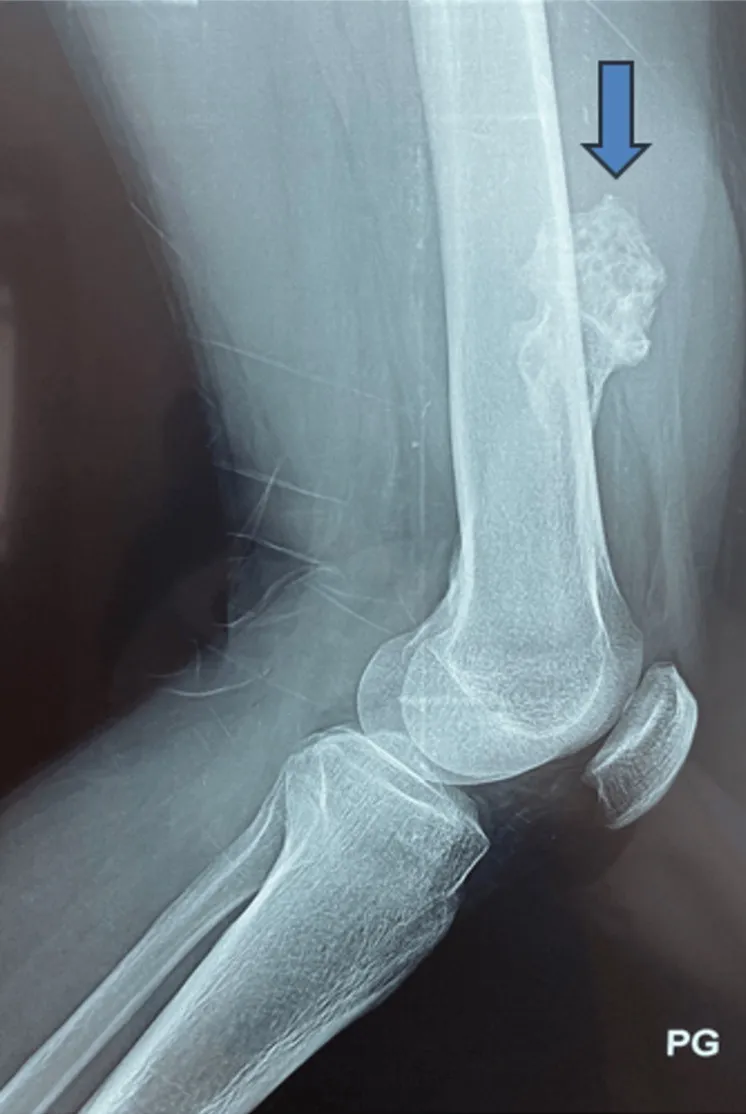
Standard radiograph before osteochondroma resection.
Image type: radiology (x_ray)